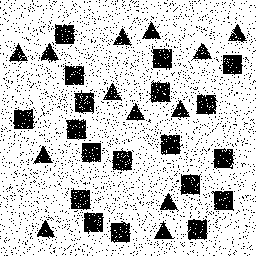
Squares: 19
Triangles: 13
Stars: 0
Total shapes: 32